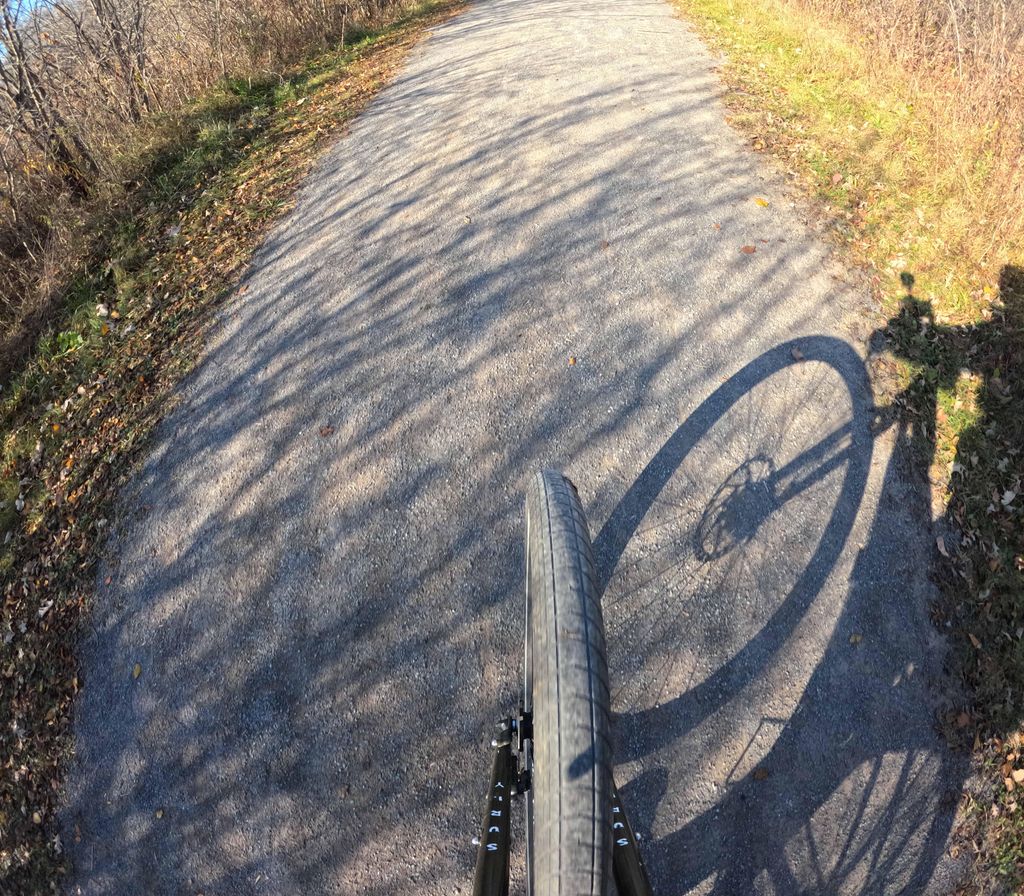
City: ottawa-gatineau